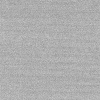
Atmospheric dust classification: dusty